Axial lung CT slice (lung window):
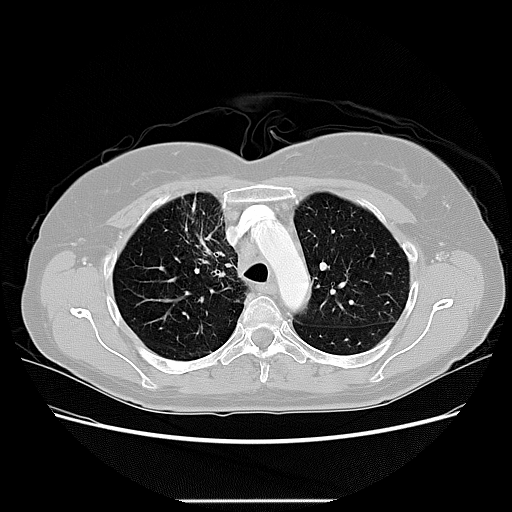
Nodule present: no